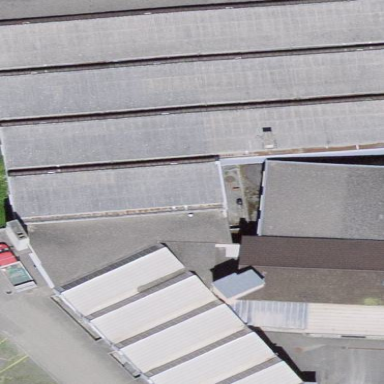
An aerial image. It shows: Commercial building.